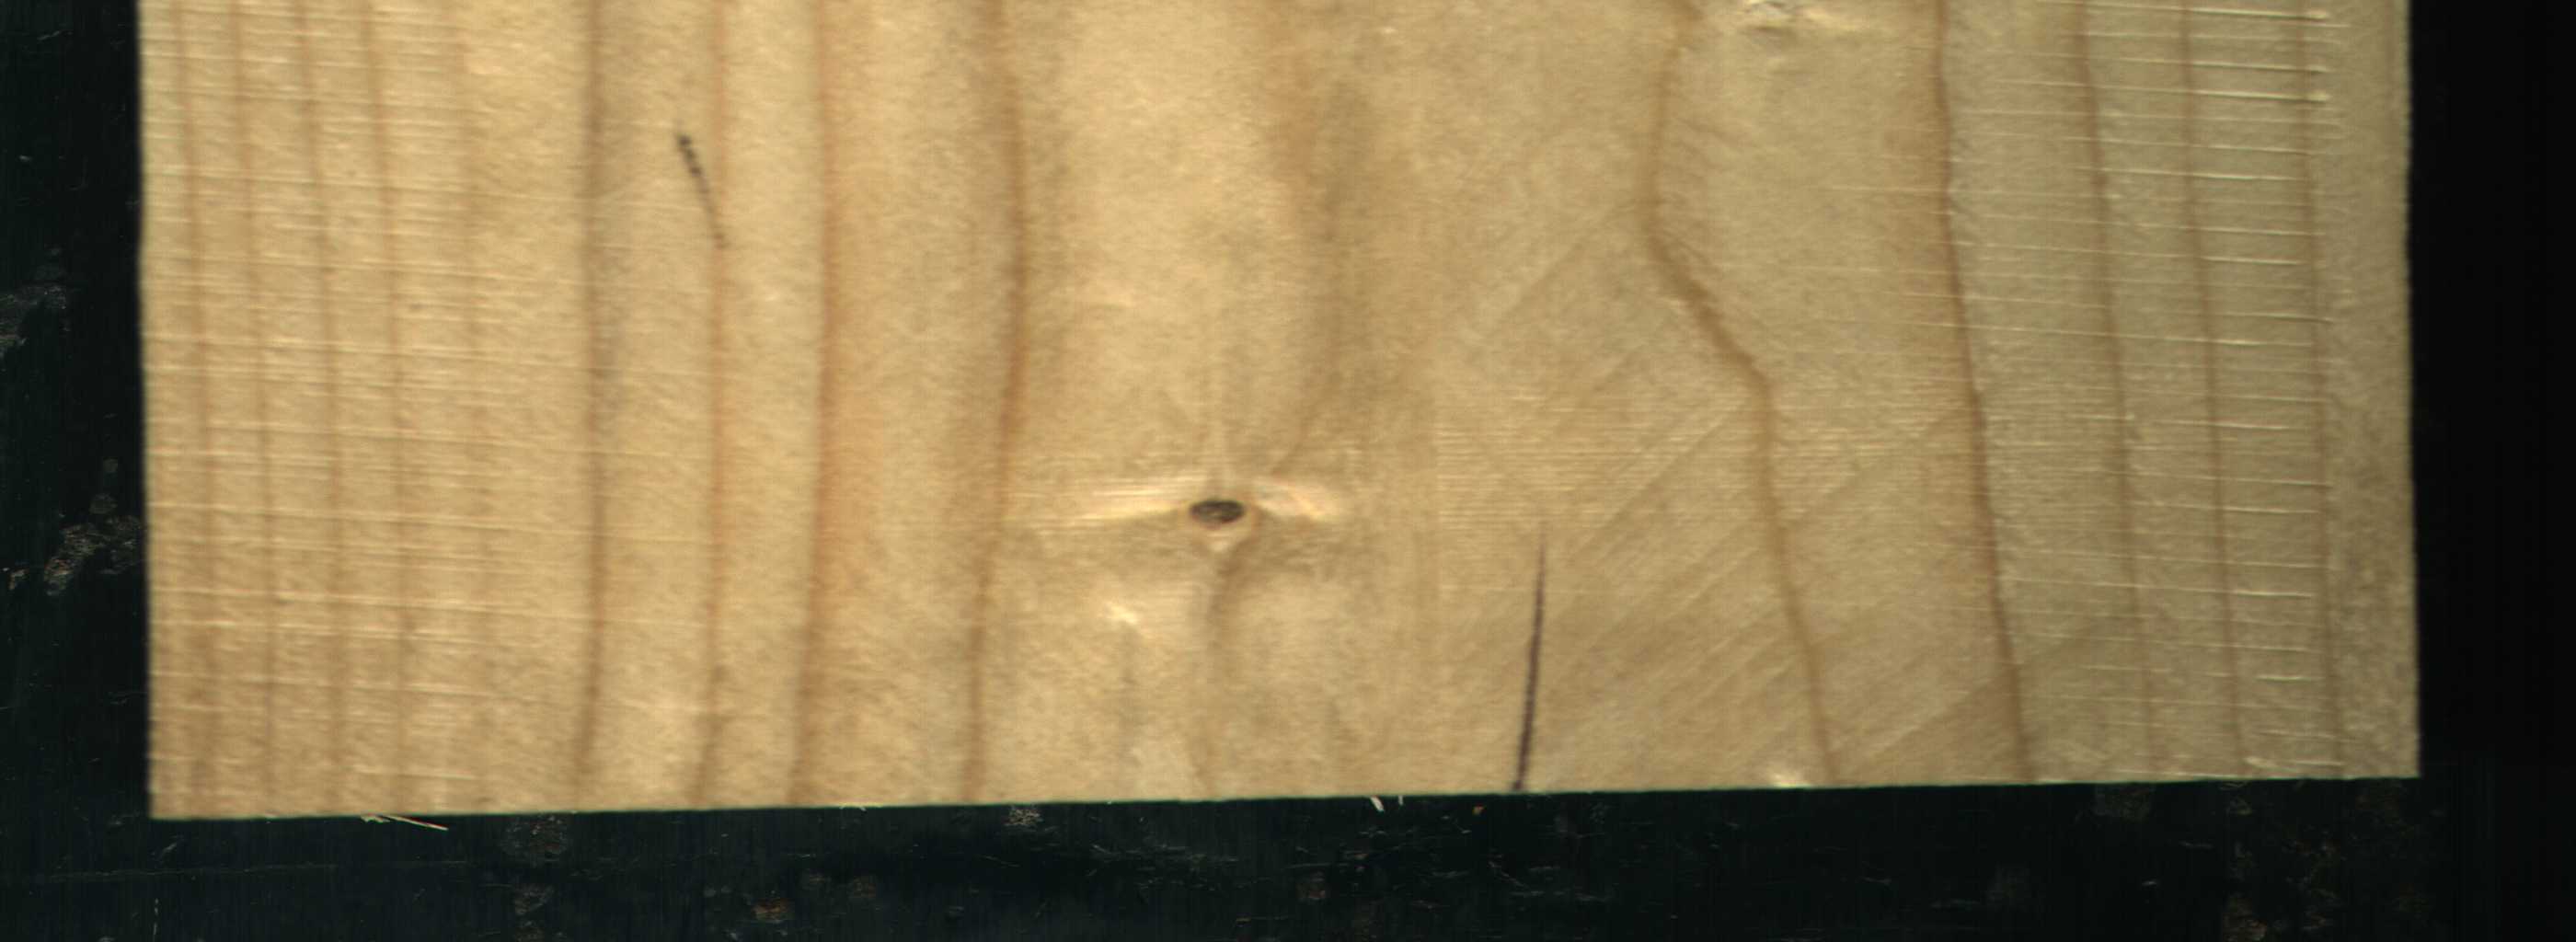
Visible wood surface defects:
Crack
Dead_Knot